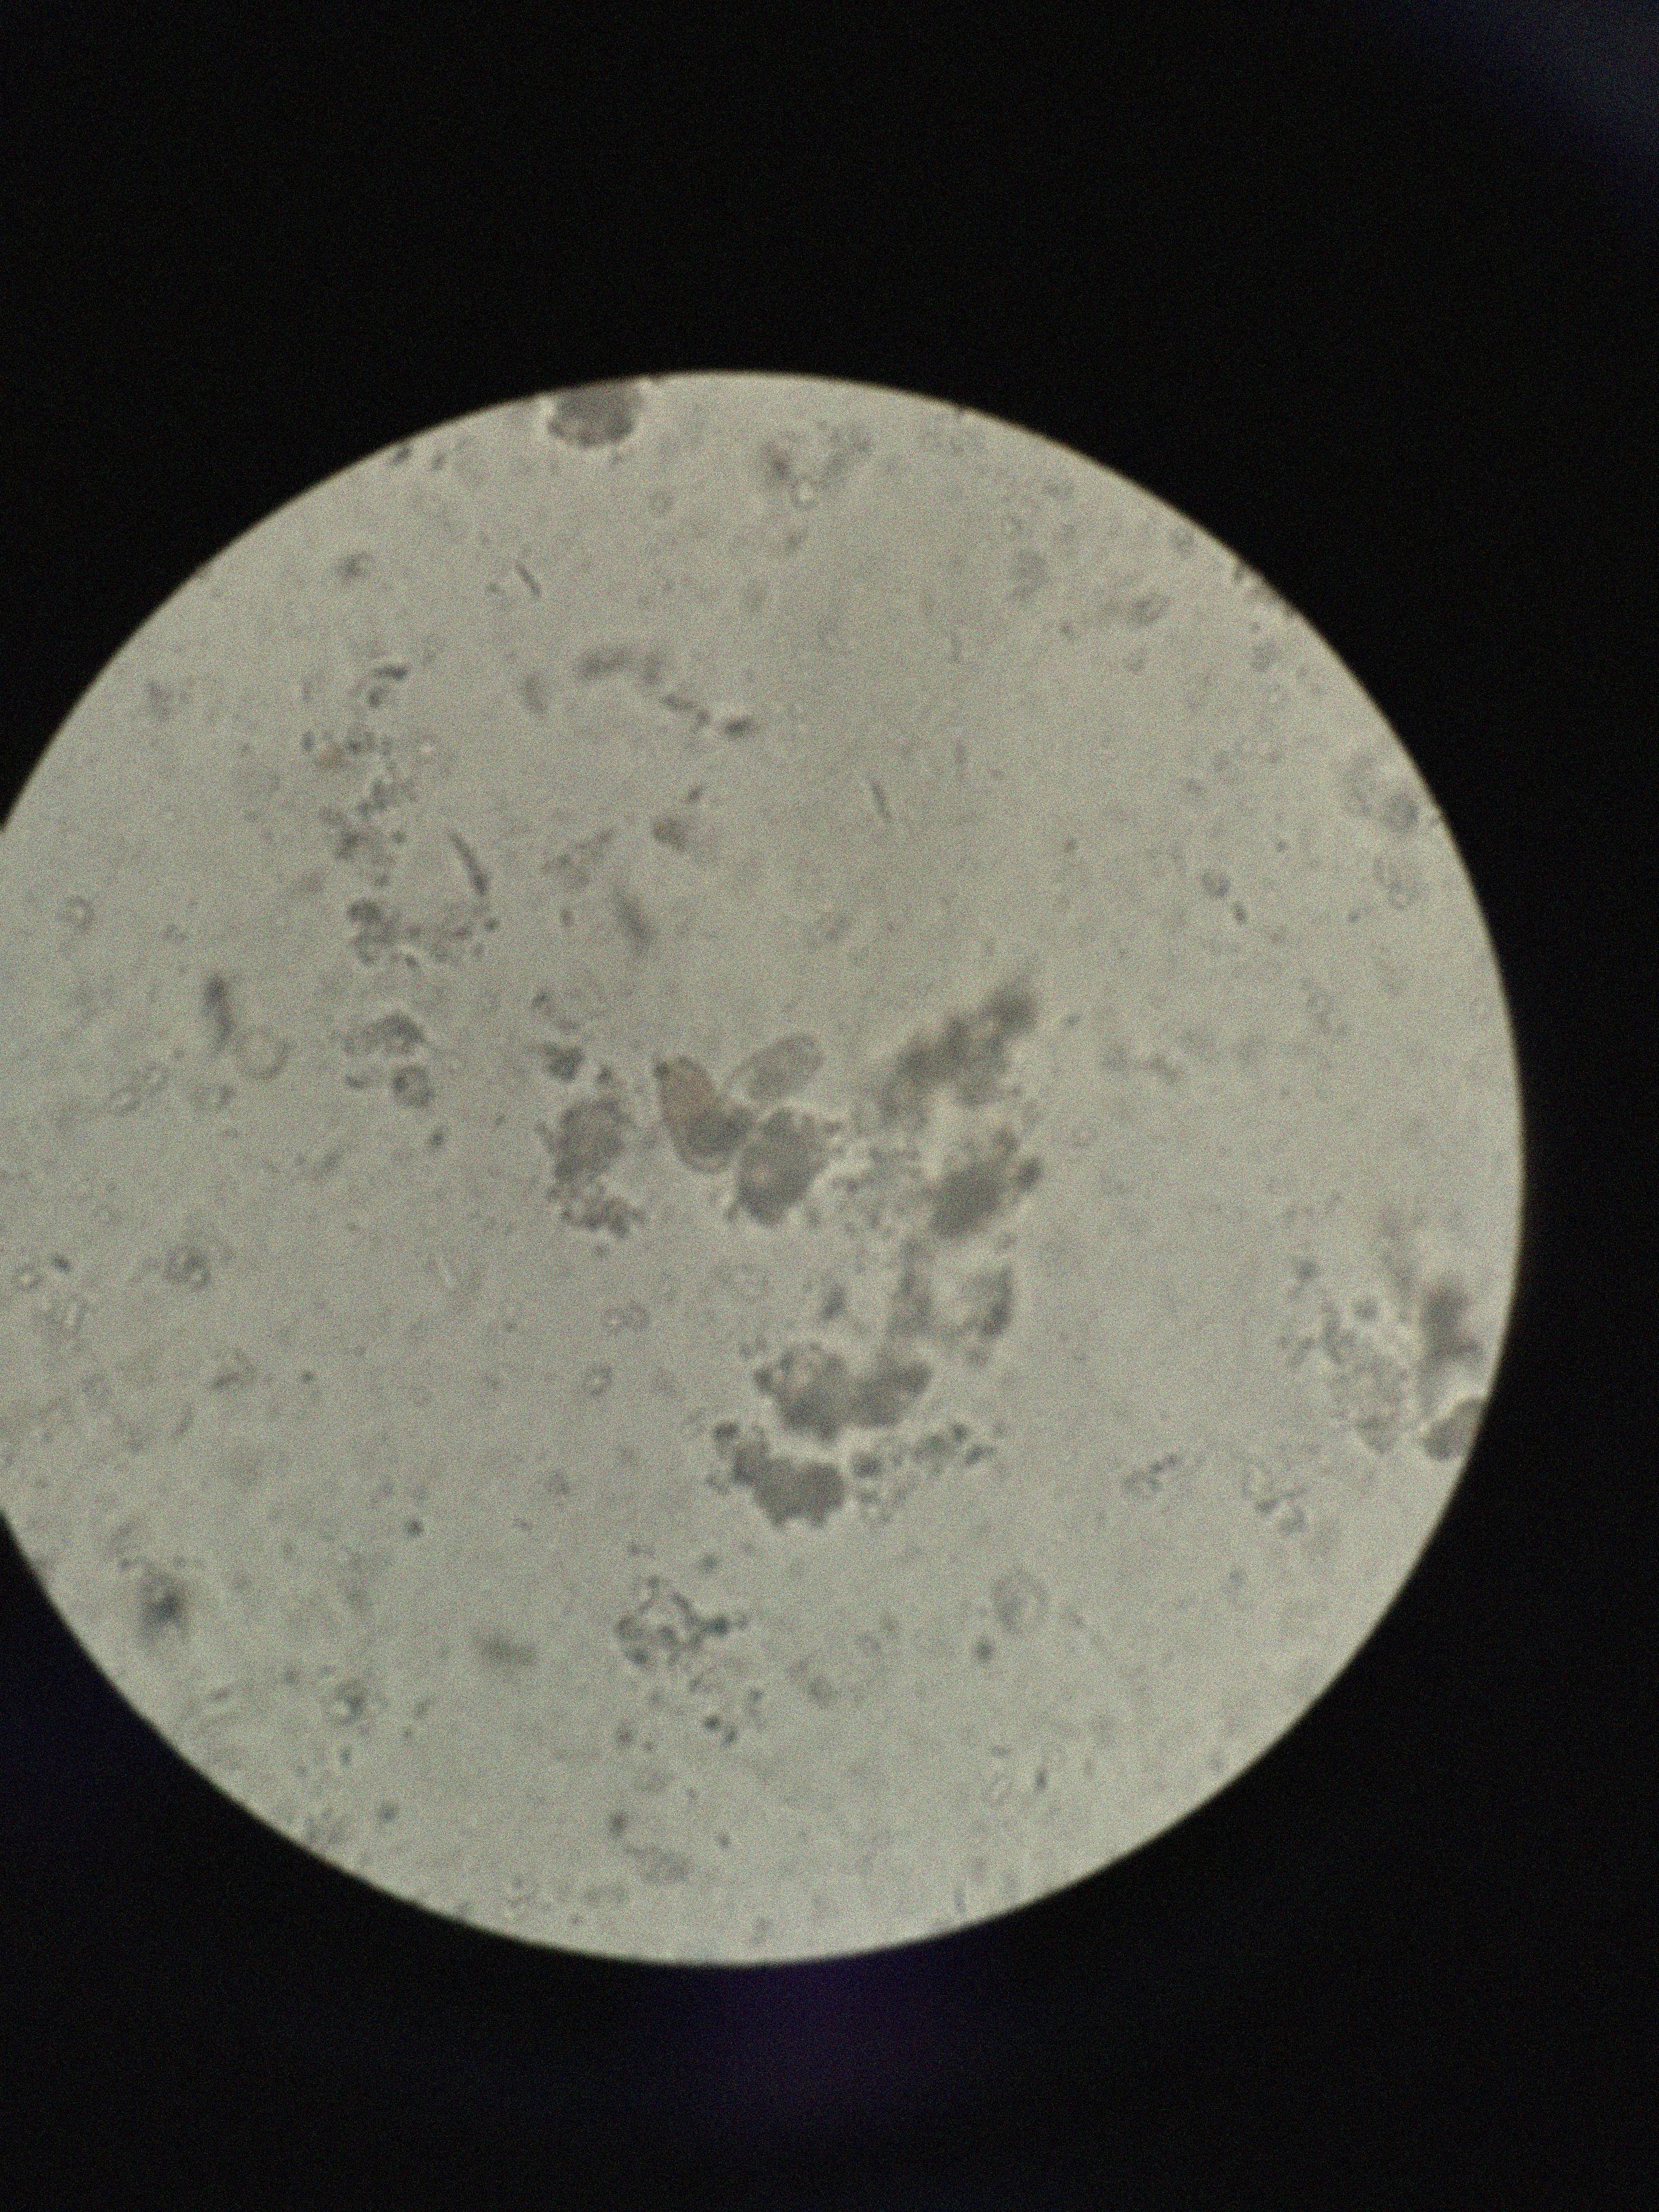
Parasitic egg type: Capillaria philippinensis